Question: I have a simple grid.
'''
<Grid>
<Grid.RowDefinitions>
<RowDefinition Height="35" />
<RowDefinition Height="35" />
</Grid.RowDefinitions>
<Grid.ColumnDefinitions>
<ColumnDefinition Width="*" />
<ColumnDefinition Width="50" />
</Grid.ColumnDefinitions>
<Canvas Grid.Column="0" Grid.Row="0" Width="1600" Height="35" Background="Black" />
<TextBlock Grid.Column="0" Grid.Row="1" Width="1600" FontSize="20"
Text="this is a sample text which respects the borders of the grid" />
</Grid>
'''
which results in:

Now I really wonder why the Canvas is drawn over its column into the next column, while the text is not. I would expect this behaviour if I set its ColumnSpan-Property to at least 2. But this is not the case and the Canvas doesn't care about an explicit ColumnSpan either.
Is there any reason in this? Can I limit the Canvas to its column without cutting its width?
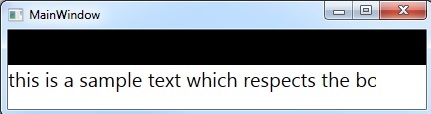
Answer: Workaround for this problem is to place canvas into other panel which respect parent width like StackPanel:
'''
<StackPanel Grid.Column="0"
Grid.Row="0"
Orientation="Horizontal">
<Canvas Background="Black"
Width="1600"
Height="35" />
</StackPanel>
'''
or even when you place any item in first row second column, that item would be in foreground and canvas would be in background, hence not visible.